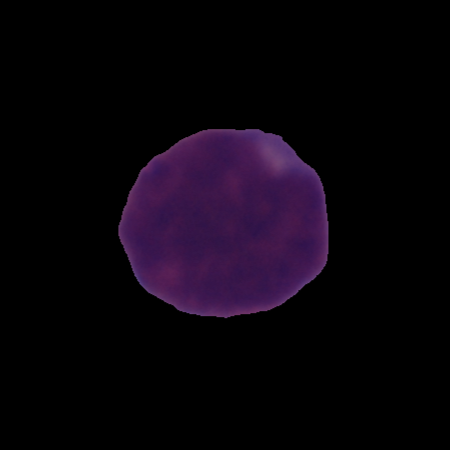
Label: cancer